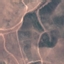
Land use / land cover: HerbaceousVegetation